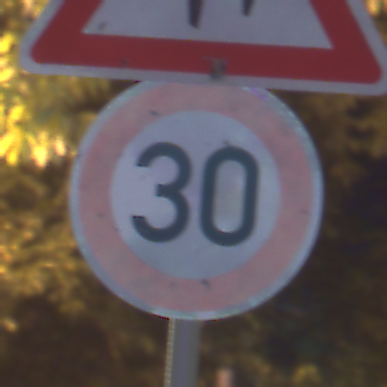
Verkehrszeichen: Geschwindigkeit30
Zusatzzeichen oben: FlugbetriebRechts
Umgebung: Outdoor, Urban
Tageszeit: Night
Wetter: PartlyCloudy
Licht: Artificial
Jahreszeit: NotSpecified
Kontrast: HighContrast